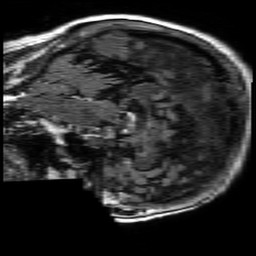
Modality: FLAIR
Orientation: sagittal
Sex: female
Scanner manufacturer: philips
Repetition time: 11 s
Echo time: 0.125 s